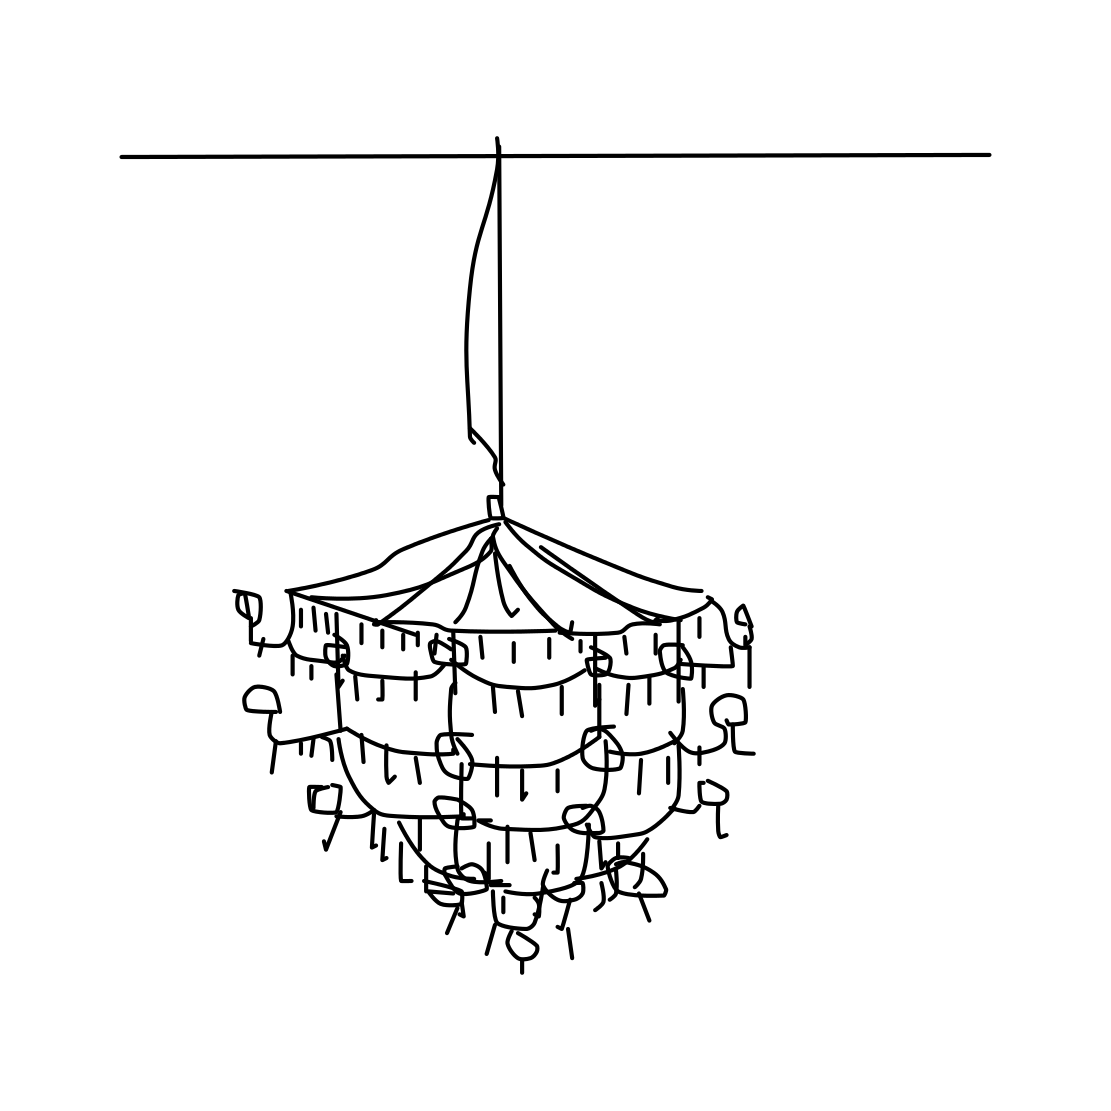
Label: chandelier